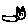
Label: cat